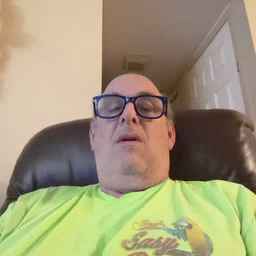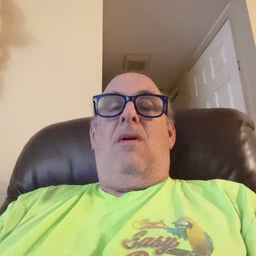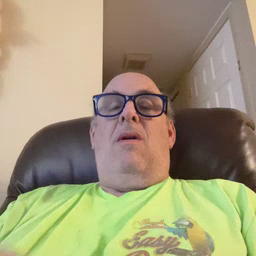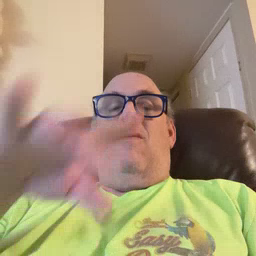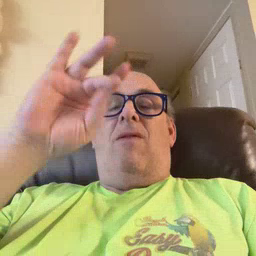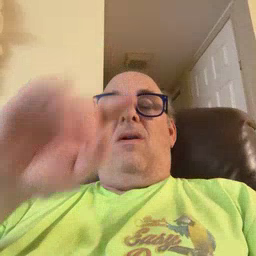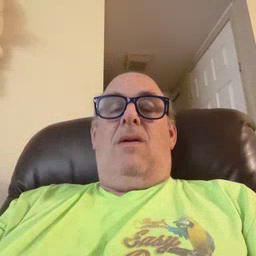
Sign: find